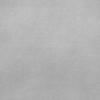
Label: dusty